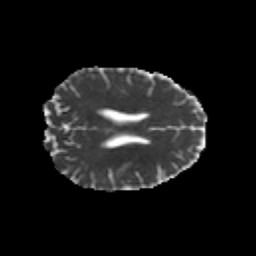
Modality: MD
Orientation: axial
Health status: healthy
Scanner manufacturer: philips
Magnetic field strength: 3 T
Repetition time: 6.964 s
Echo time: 0.092 s